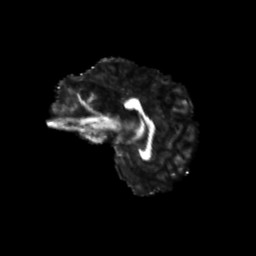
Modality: FA
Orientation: sagittal
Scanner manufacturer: siemens
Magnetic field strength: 3 T
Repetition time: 9.2 s
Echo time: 0.084 s